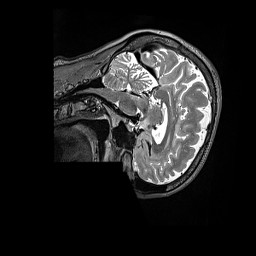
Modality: T2w
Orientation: sagittal
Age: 53
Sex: female
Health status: ill
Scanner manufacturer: siemens
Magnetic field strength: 3 T
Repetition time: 3.2 s
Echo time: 0.564 s